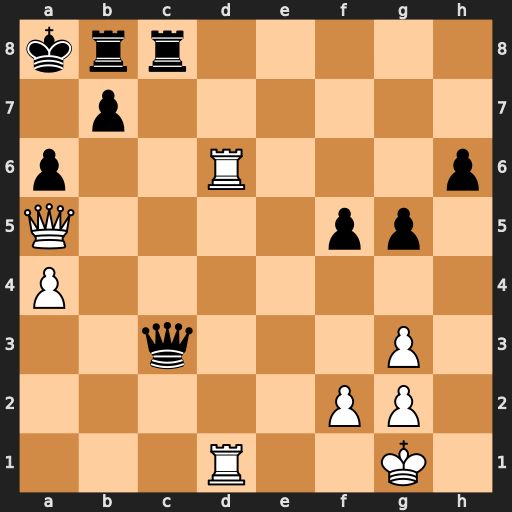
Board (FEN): krr5/1p6/p2R3p/Q4pp1/P7/2q3P1/5PP1/3R2K1
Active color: w
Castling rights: -
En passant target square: -
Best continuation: Rxa6+ bxa6 Qxa6#